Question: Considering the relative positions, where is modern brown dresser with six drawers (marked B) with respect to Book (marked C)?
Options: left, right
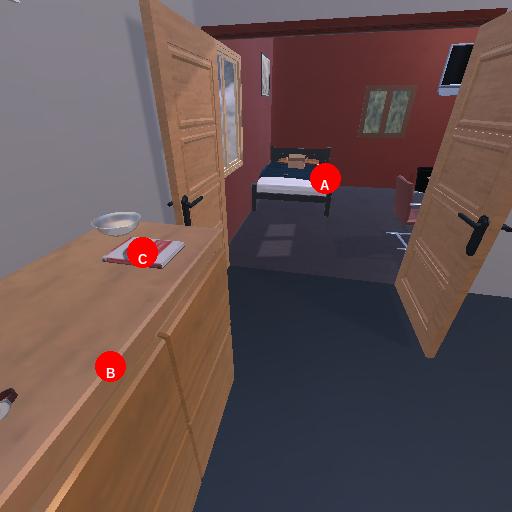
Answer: left